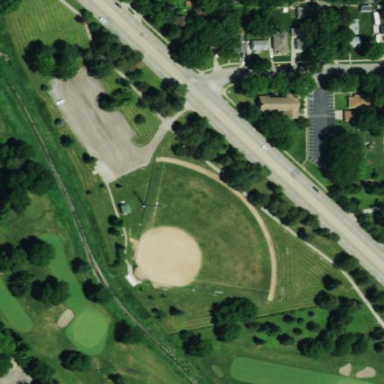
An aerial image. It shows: Baseball pitch for leisure and sports activities.